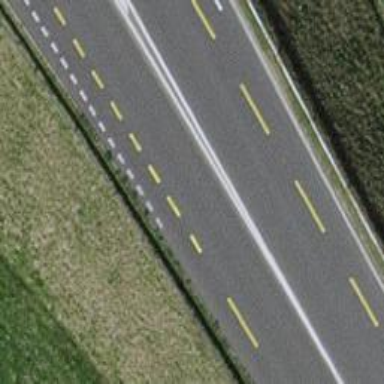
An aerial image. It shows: Secondary road with asphalt surface and designated cycle lane.